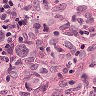
Metastatic tissue present: yes